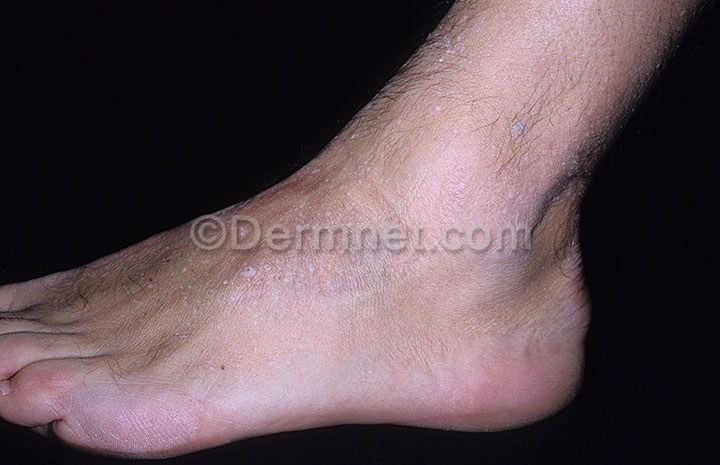
Disease: Seborrheic Keratoses and other Benign Tumors